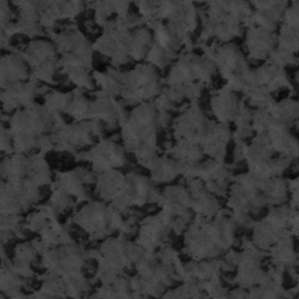
Label: frost